Interaction volume radius: 10 \u00c5
Interaction volume height: 25 \u00c5
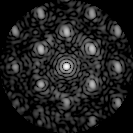
Disorder parameter: 0.4098